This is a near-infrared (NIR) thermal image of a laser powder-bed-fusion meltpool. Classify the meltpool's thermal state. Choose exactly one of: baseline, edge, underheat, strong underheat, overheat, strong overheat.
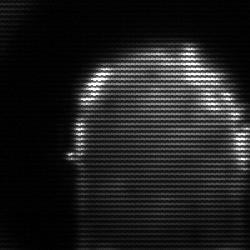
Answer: baseline